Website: crate-barrel
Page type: delivery-shipping
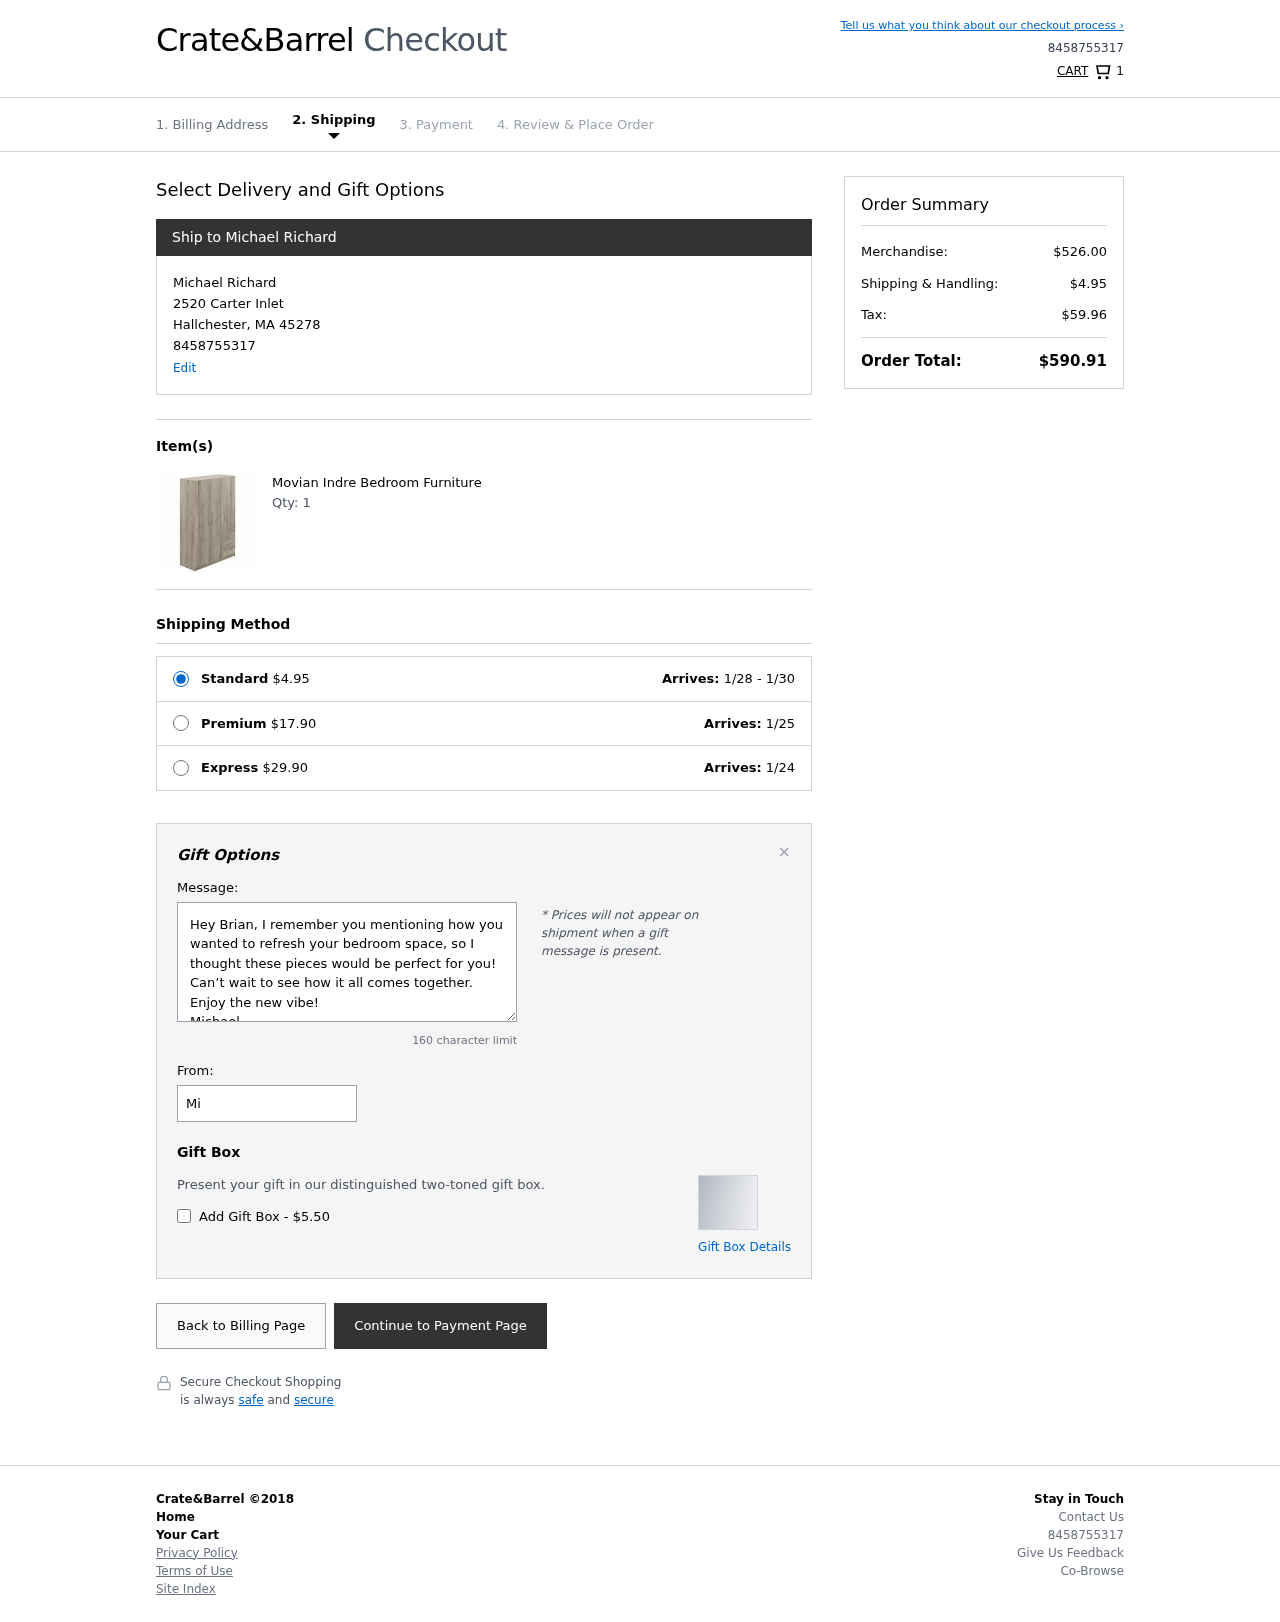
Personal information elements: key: PII_CITY
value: Hallchester
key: PII_FULLNAME
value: Michael Richard
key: PII_PHONE
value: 8458755317
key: PII_POSTCODE
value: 45278
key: PII_STATE_ABBR
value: MA
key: PII_STREET
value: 2520 Carter Inlet
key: PII_FIRSTNAME
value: Michael
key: PII_LASTNAME
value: Richard
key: PII_FULLNAME2
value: Michael Richard
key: PII_FULLNAME3
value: Michael Richard
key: PII_FIRSTNAME2
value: Michael
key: PII_FIRSTNAME3
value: Michael
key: PII_LASTNAME2
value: Richard
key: PII_LASTNAME3
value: Richard
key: PII_FIRSTNAME_DERIVED
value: Michael
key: PII_LASTNAME_DERIVED
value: Richard
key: PII_FULLNAME_DERIVED
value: Michael Richard
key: PII_NAME_FULL_DERIVED
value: Michael Richard
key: PII_PHONE_LINE
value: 5317
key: PII_PHONE_SUFFIX
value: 5317
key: PII_PHONE2
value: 8458755317
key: PII_PHONE3
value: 8458755317
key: PII_PHONE_NUMERIC
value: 8458755317
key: PII_PHONE_LINE_NUMERIC
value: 5317
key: PII_PHONE_SUFFIX_NUMERIC
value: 5317
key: PII_PHONE2_NUMERIC
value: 8458755317
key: PII_PHONE3_NUMERIC
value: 8458755317
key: PII_PHONE_DIGITS
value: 8458755317
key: PII_PHONE_LAST4
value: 5317
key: PII_GIFT_MESSAGE
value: Hey Brian, I remember you mentioning how you wanted to refresh your bedroom space, so I thought these pieces would be perfect for you! Can’t wait to see how it all comes together. Enjoy the new vibe!
Michael
Product elements: key: PRODUCT1_NAME
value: Movian Indre Bedroom Furniture
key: PRODUCT1_QUANTITY
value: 1
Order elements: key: ORDER_NUM_ITEMS
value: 1
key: ORDER_SHIPPING_COST
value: $4.95
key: ORDER_DELIVERY_DATE
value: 1/28 - 1/30
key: PREMIUM_SHIPPING_COST
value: $17.90
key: PREMIUM_DELIVERY_DATE
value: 1/25
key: EXPRESS_SHIPPING_COST
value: $29.90
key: EXPRESS_DELIVERY_DATE
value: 1/24
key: ORDER_SUBTOTAL
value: $526.00
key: ORDER_SHIPPING_COST2
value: $4.95
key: ORDER_TAX
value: $59.96
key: ORDER_TOTAL
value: $590.91